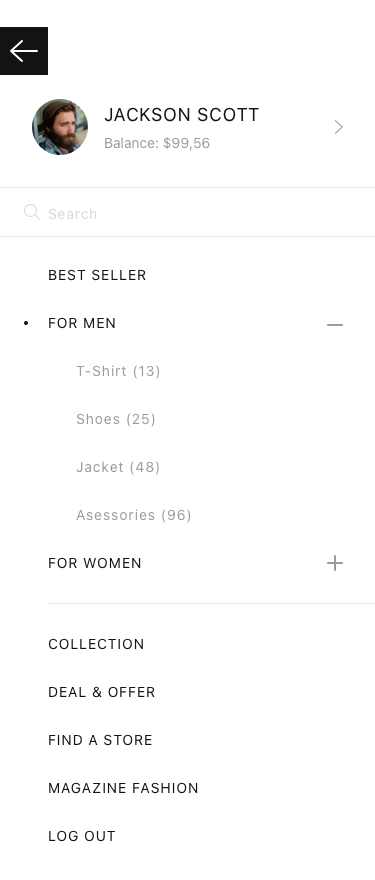
Text in this UI design:
Best Seller
For Men
	T-Shirt (13)
	Shoes (25) 	Jacket (48) 	Asessories (96)
For Women
Collection
Deal & Offer
Find A Store
Magazine Fashion
Log Out
Jackson Scott
Balance: $99,56
Search